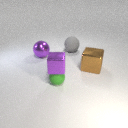
small green rubber sphere below small purple metal cube